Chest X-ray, AP view. Patient: 26 years old, sex M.
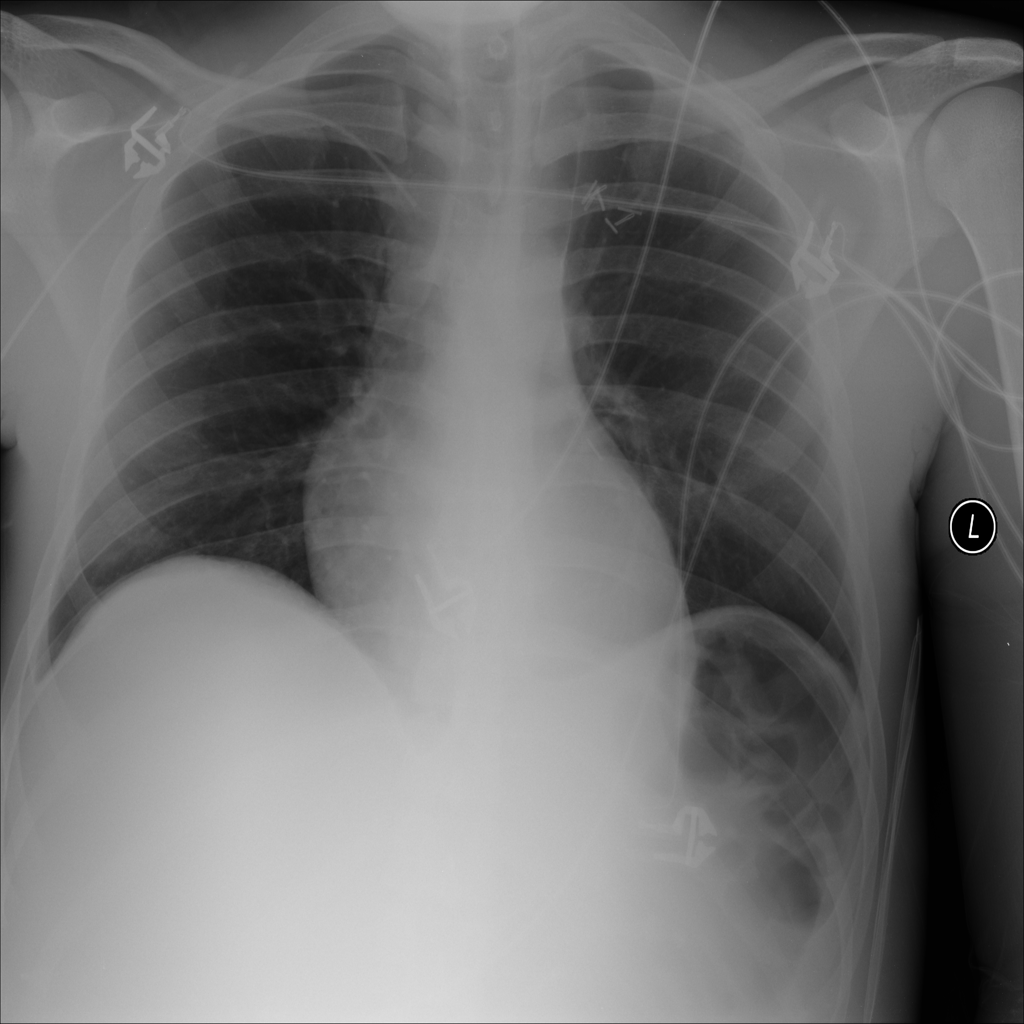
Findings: No Finding